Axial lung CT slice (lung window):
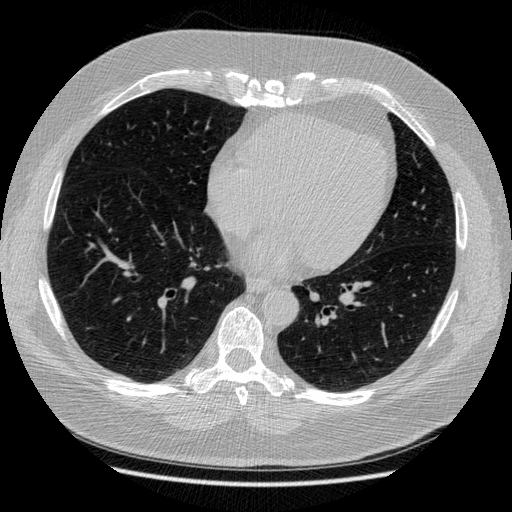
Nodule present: no